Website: home-depot
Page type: customer-info-address
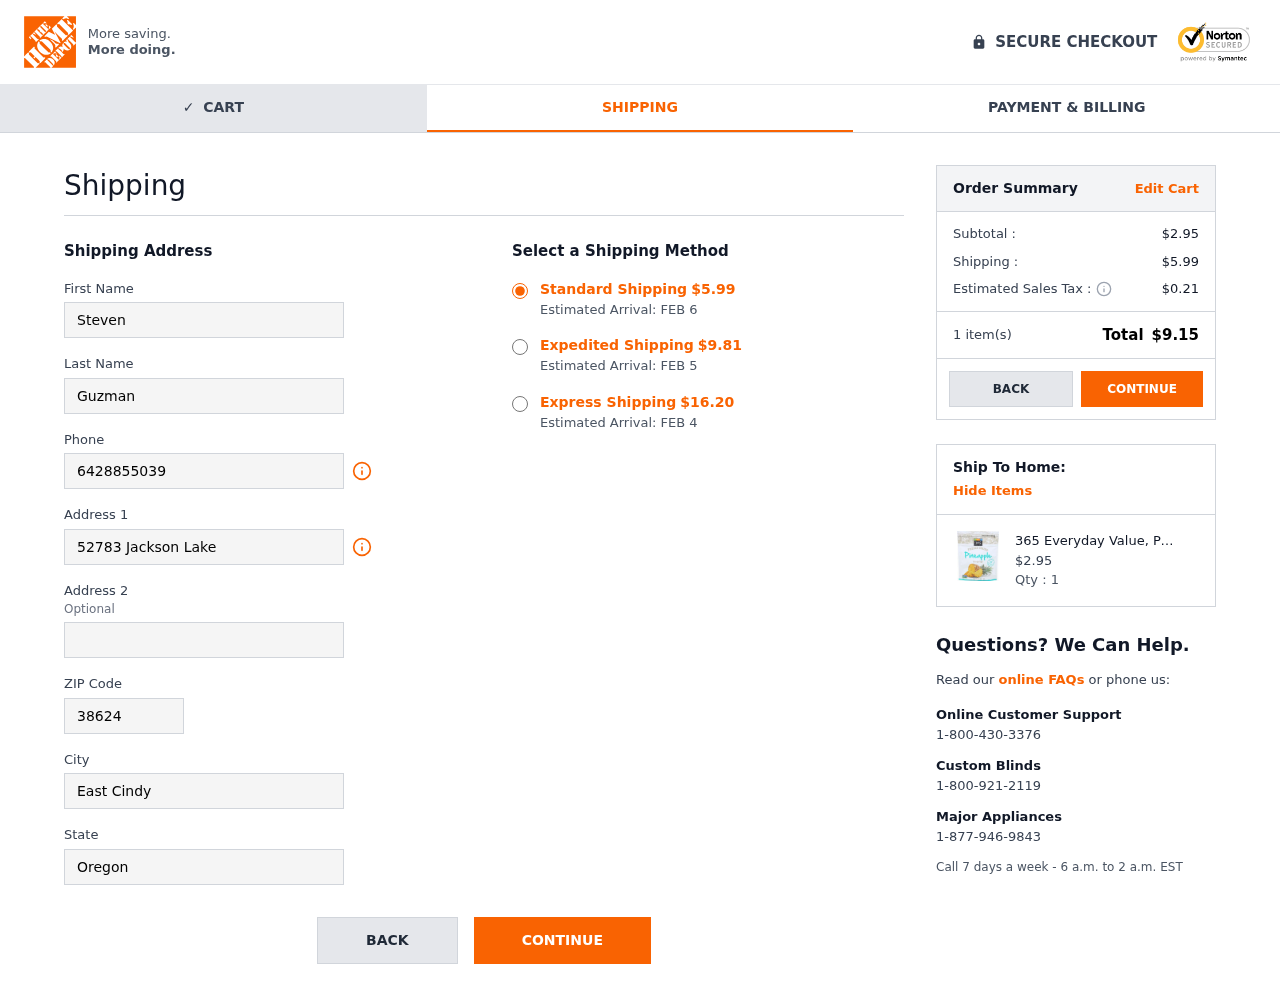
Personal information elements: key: PII_CITY
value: East Cindy
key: PII_FIRSTNAME
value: Steven
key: PII_LASTNAME
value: Guzman
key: PII_PHONE
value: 6428855039
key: PII_POSTCODE
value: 38624
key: PII_STATE
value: Oregon
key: PII_STREET
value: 52783 Jackson Lake
Product elements: key: PRODUCT1_NAME
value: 365 Everyday Value, Pineapple Tidbits, Freeze Dried, 1 oz
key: PRODUCT1_PRICE
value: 2.95
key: PRODUCT1_QUANTITY
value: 1
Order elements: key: ORDER_SHIPPING_COST
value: $5.99
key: ORDER_DELIVERY_DATE
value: Estimated Arrival: FEB 6
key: ORDER_SHIPPING_COST_EXPEDITED
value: $9.81
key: ORDER_DELIVERY_DATE_EXPEDITED
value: Estimated Arrival: FEB 5
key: ORDER_SHIPPING_COST_EXPRESS
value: $16.20
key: ORDER_DELIVERY_DATE_EXPRESS
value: Estimated Arrival: FEB 4
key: ORDER_SUBTOTAL
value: $2.95
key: ORDER_TAX
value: $0.21
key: ORDER_NUM_ITEMS
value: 1 item(s)
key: ORDER_TOTAL
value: $9.15